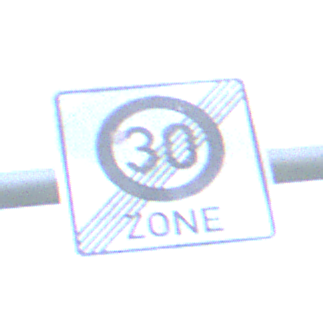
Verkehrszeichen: EndeZone30
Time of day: MorningAfternoon
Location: Outdoor (Suburban)
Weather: PartlyCloudy
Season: NotSpecified
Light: Natural